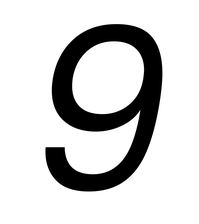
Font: Poppins-Italic